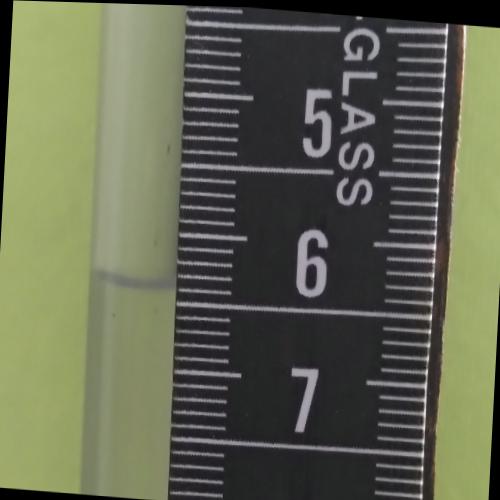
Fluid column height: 6.4 cm